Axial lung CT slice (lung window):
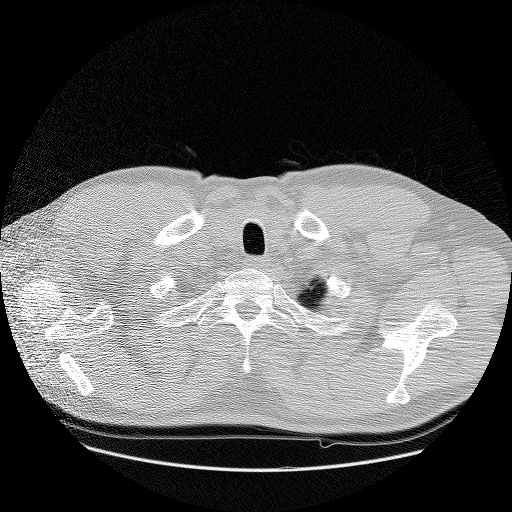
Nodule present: no